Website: ulta-beauty
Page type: account-selection
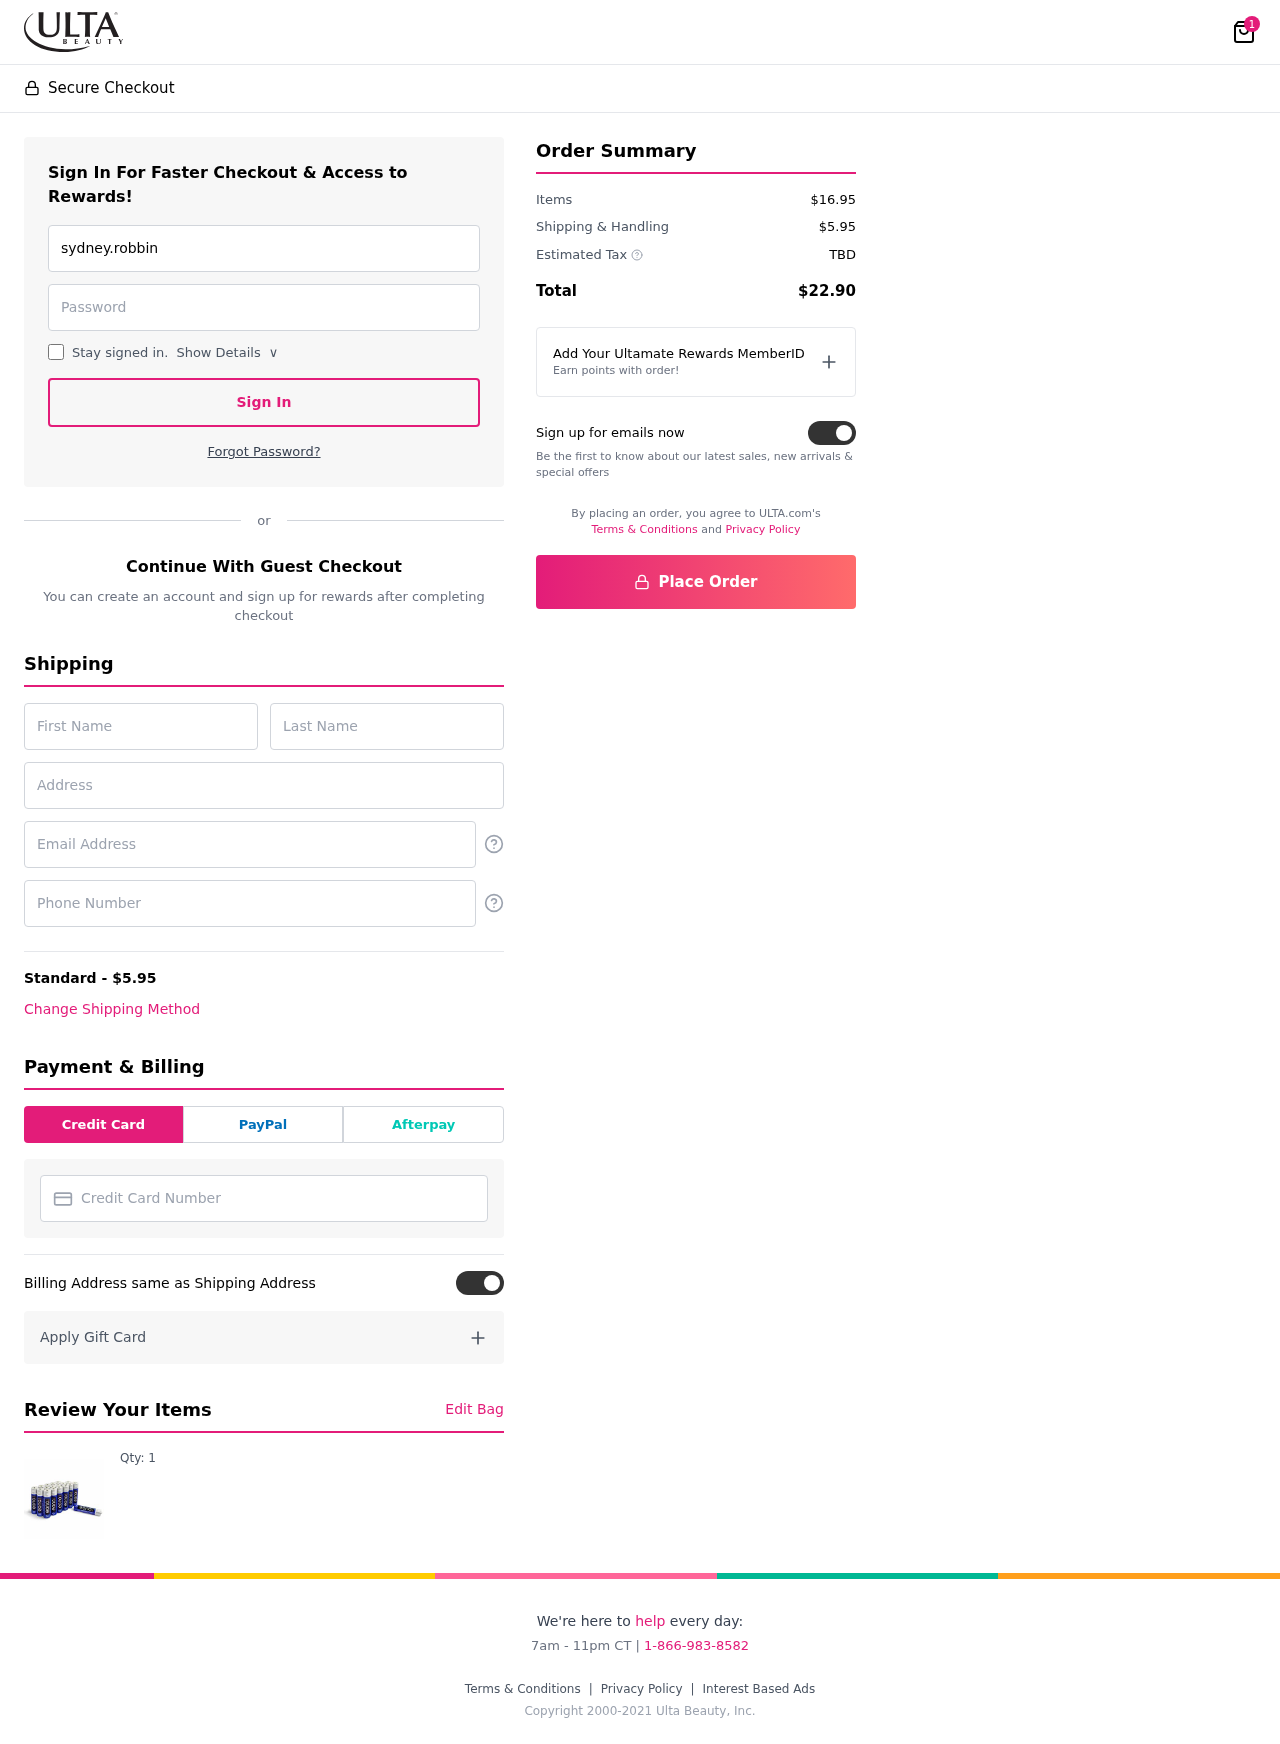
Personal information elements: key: PII_CARD_NUMBER
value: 4487 1257 0474 0686
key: PII_EMAIL
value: sydney.robbins@hotmail.com
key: PII_EMAIL2
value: sydney.robbins@hotmail.com
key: PII_FIRSTNAME
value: Sydney
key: PII_LASTNAME
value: Robbins
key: PII_PHONE
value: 8808737381
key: PII_STREET
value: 469 Andrea Causeway Apt. 483
Product elements: key: PRODUCT1_QUANTITY
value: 1
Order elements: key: ORDER_NUM_ITEMS
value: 1
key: ORDER_SHIPPING_COST
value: $5.95
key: ORDER_SUBTOTAL
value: $16.95
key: ORDER_TAX
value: TBD
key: ORDER_TOTAL
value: $22.90